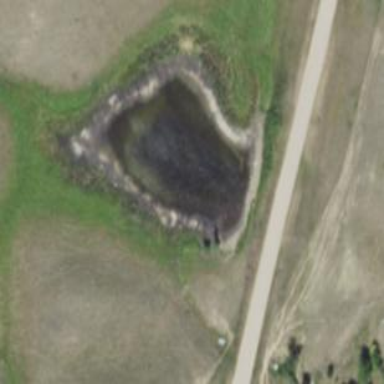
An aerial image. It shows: Pond with natural water.